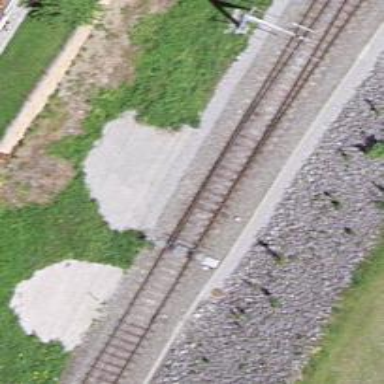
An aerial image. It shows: Railway switch.